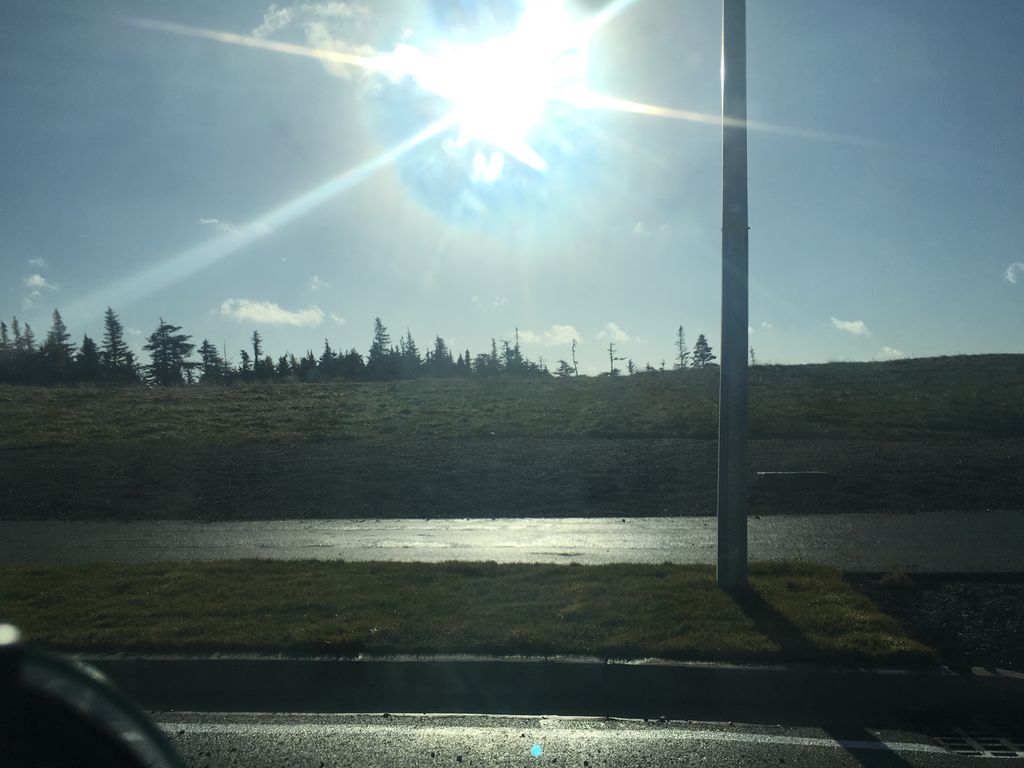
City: st_johns